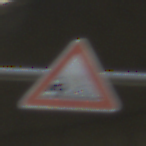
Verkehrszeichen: SplittSchotter
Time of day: SunriseSunset
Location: Outdoor (Suburban)
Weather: PartlyCloudy
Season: NotSpecified
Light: Natural